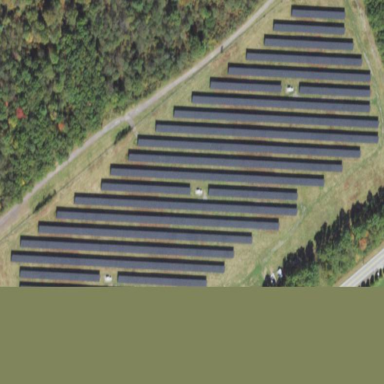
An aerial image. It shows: Solar power plant using photovoltaic technology to generate electricity.